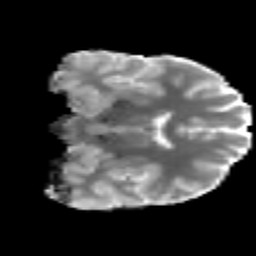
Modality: MD
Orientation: coronal
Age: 18
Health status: ill
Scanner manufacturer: philips
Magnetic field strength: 3 T
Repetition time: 9 s
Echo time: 0.127 s